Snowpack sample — Loveland Pass, Silver Plume, Colorado, USA (1/12/25, 11:40 AM MST)
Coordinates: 39.66, -105.88
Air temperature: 7 °F
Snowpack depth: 140 cm
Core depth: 10 cm
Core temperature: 41 °F
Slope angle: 11°, slope face: 30°
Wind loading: high
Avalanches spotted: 2
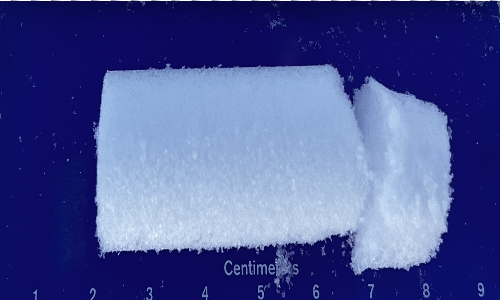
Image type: core
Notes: Pilot using slightly modified coring method that took too large segment for snow profile picturing, advised not to use in higher level models. Two avalanche on south face nearby, partially cloudy with light snow in the last 24 hours. Lots of wind loading on eastern features.